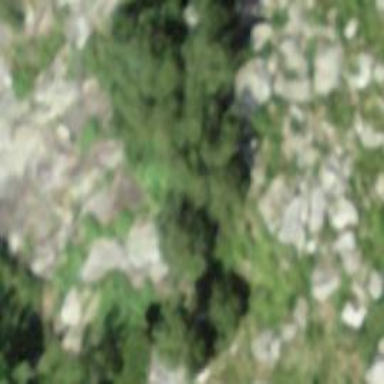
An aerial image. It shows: Natural cliff.